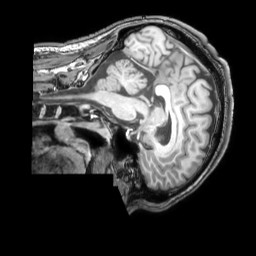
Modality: T1w
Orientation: sagittal
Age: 40
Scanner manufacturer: philips
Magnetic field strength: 3 T
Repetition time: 0.007 s
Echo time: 0.003501 s